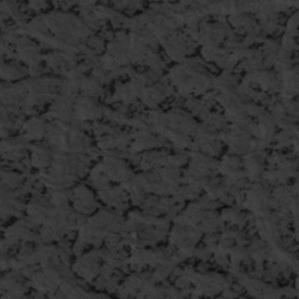
Label: frost